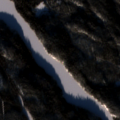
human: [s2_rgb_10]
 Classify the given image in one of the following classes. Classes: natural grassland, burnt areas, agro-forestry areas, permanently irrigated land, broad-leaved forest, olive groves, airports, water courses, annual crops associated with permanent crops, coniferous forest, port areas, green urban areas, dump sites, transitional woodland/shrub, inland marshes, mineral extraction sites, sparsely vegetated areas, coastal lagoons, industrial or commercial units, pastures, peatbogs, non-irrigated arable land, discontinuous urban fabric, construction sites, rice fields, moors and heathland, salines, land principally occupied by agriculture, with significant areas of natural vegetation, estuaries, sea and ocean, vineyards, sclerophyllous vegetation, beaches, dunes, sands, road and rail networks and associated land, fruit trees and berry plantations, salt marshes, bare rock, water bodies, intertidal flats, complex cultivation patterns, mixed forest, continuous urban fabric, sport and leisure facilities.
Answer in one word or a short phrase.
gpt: coniferous forest, water bodies